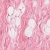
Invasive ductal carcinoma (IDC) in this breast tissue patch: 0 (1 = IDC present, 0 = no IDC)